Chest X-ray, PA view. Patient: 65 years old, sex F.
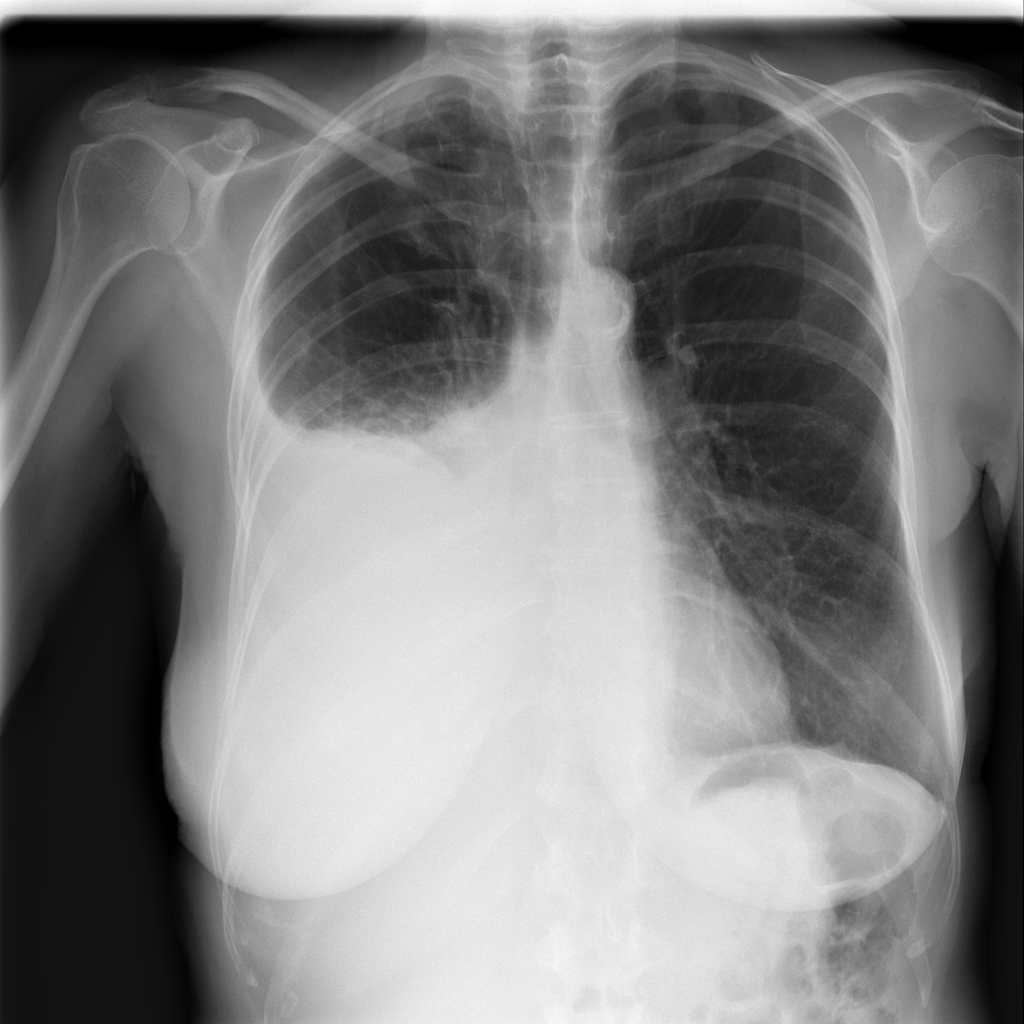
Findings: Effusion, Emphysema